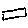
Label: line